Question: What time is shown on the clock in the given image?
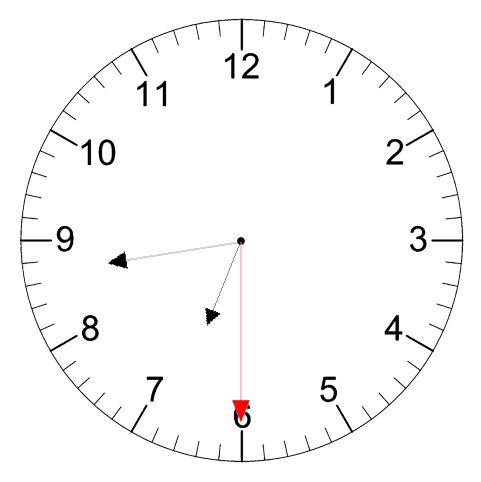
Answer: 06:43:30